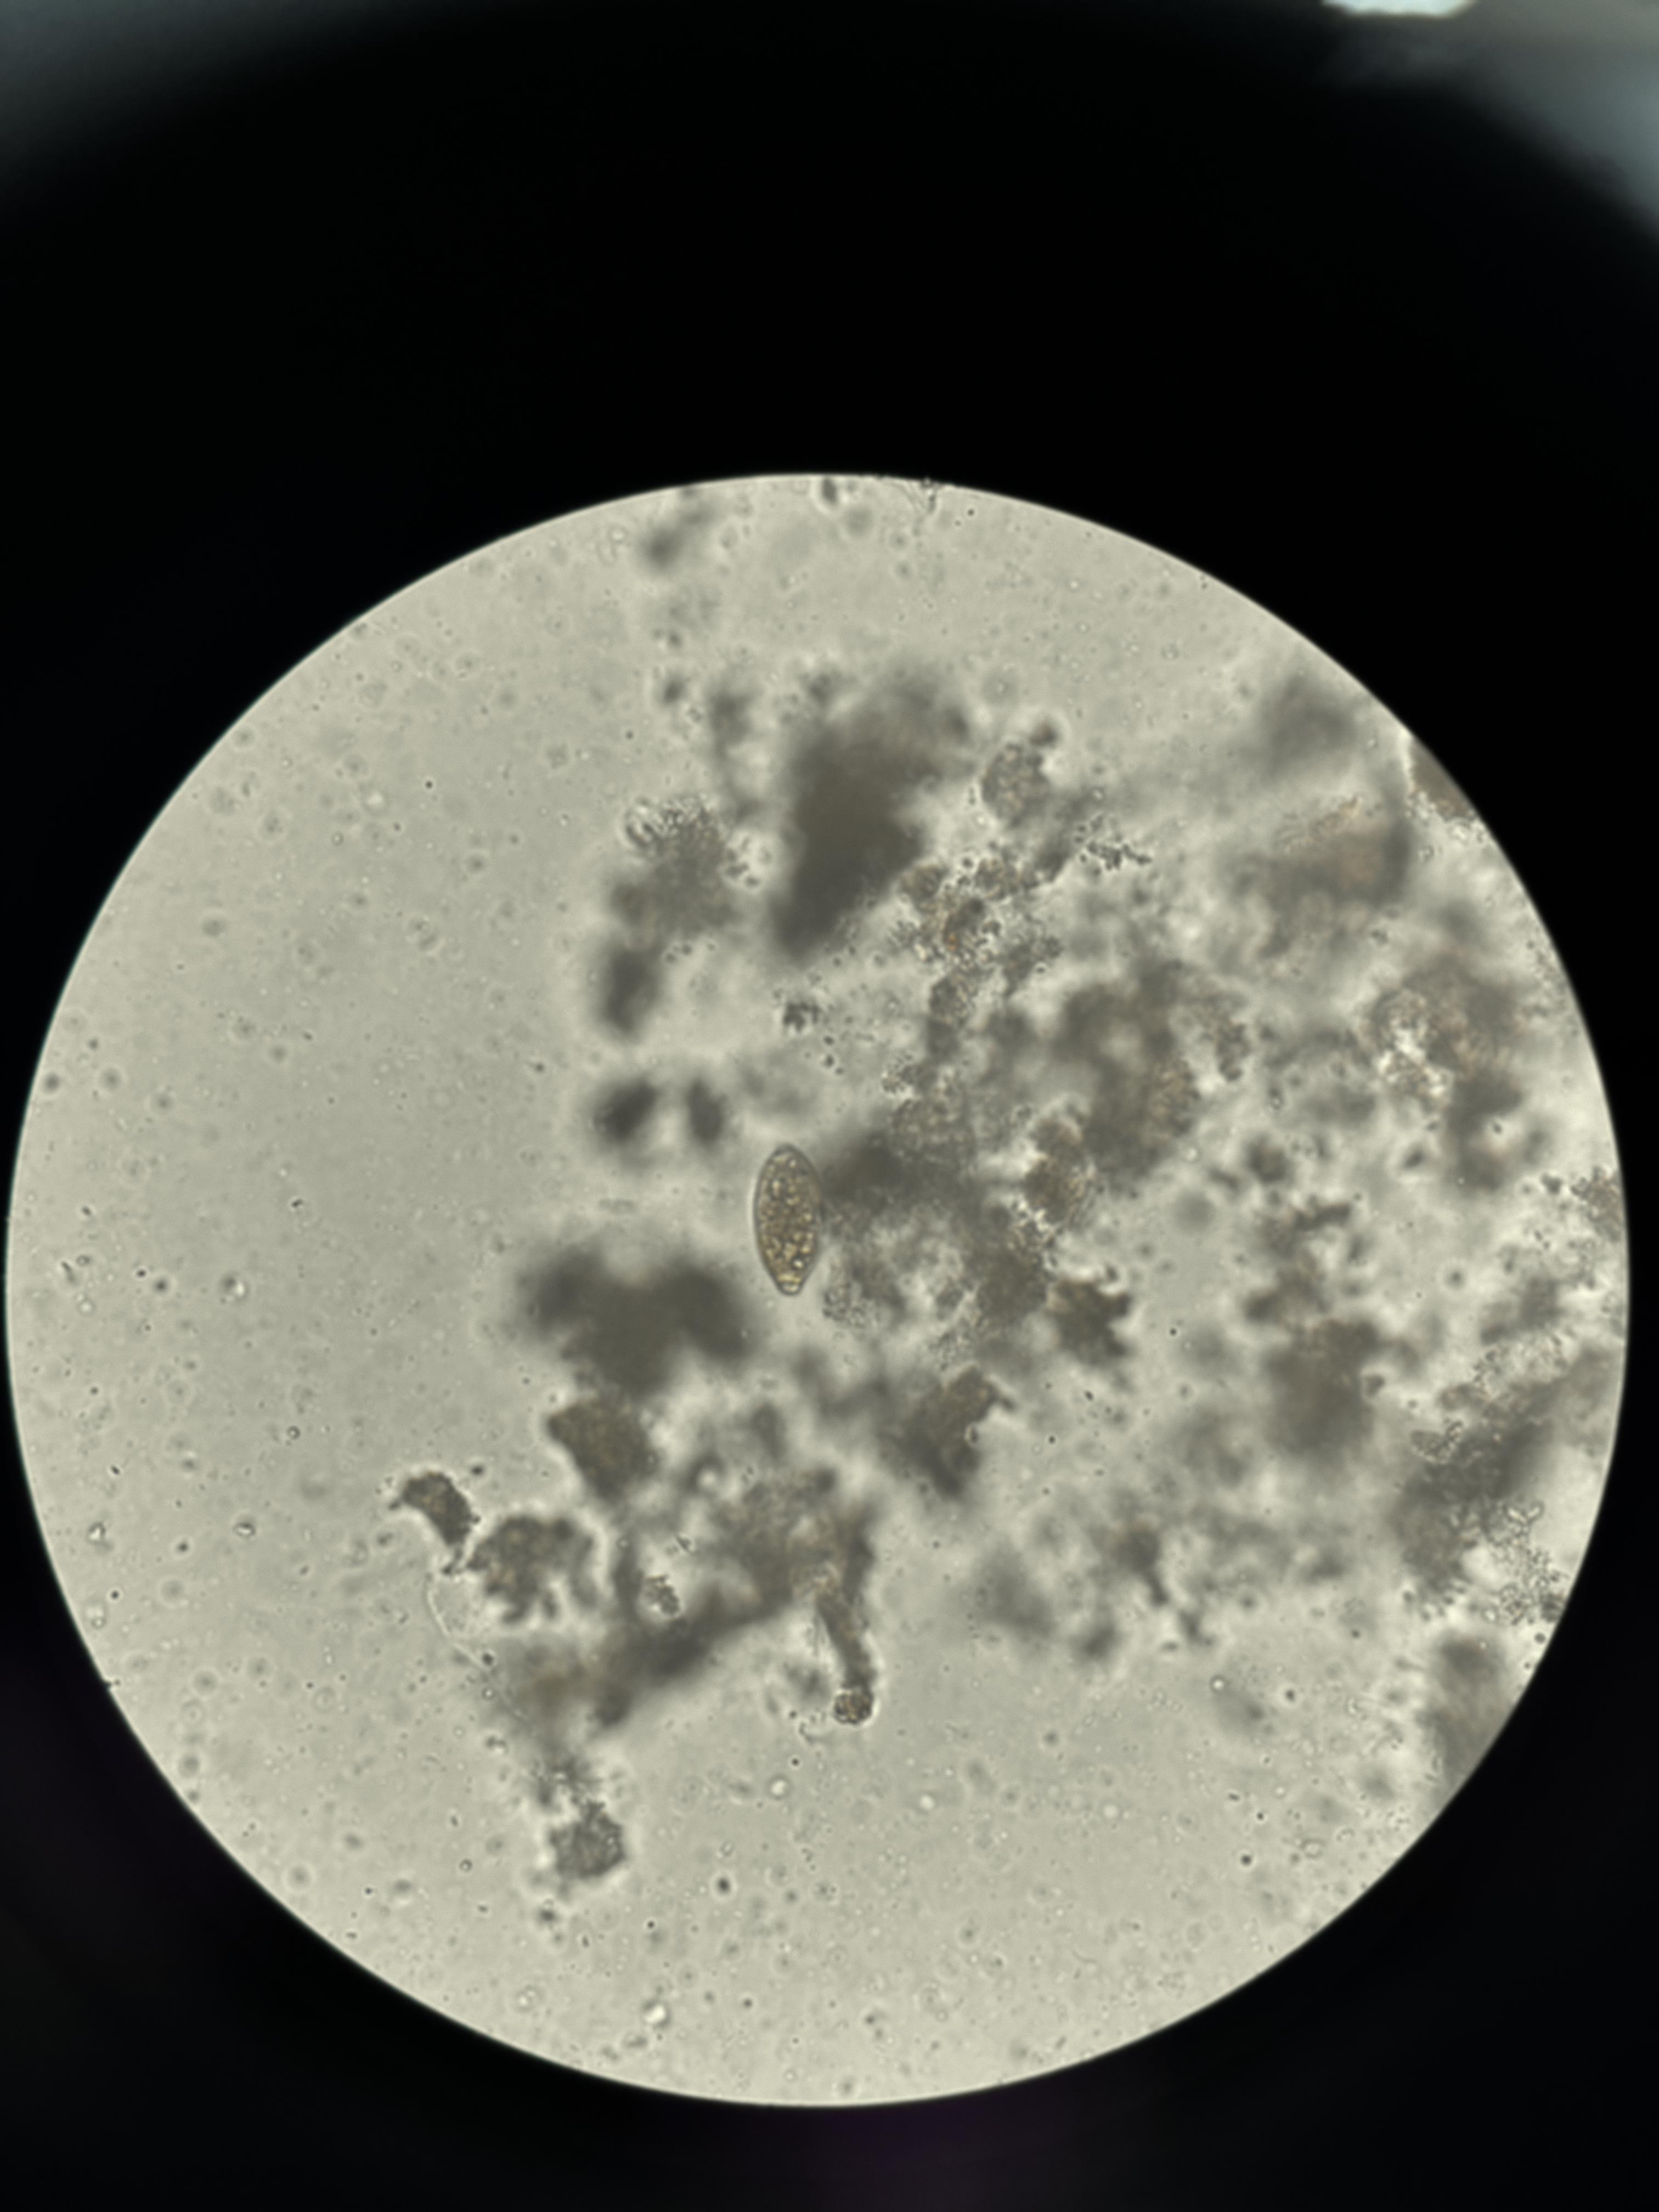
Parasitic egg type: Trichuris trichiura